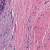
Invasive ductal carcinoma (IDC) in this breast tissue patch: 1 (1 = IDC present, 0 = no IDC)